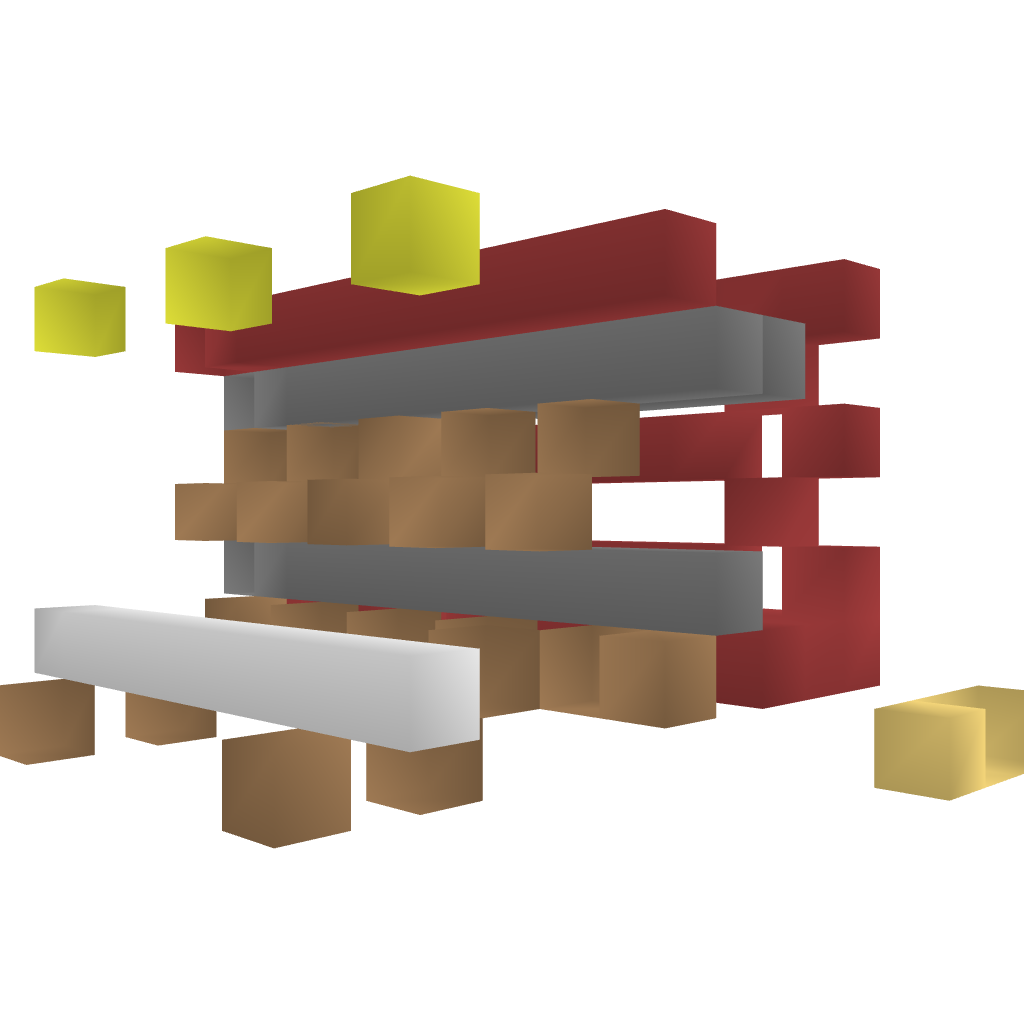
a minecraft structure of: Semi Automatic Furnace bad low quality